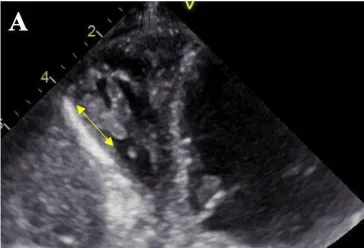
Cardiac imaging. (A) Point-of-care ultrasound showed a mobile right ventricular thrombus (RVT) with a length of 15 mm.
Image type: radiology (ultrasound)